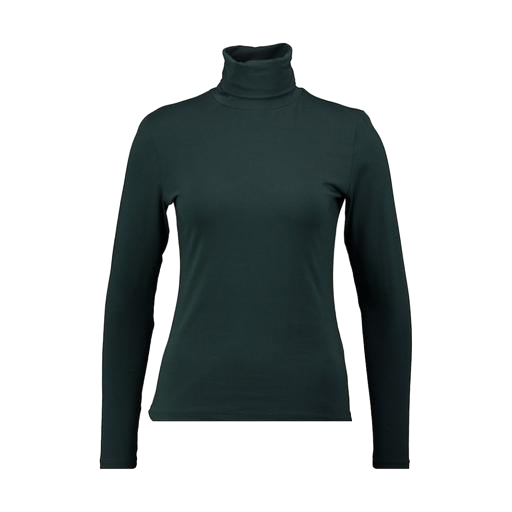
green polo-neck top, green skinny-fit stretch polo shirt, green skinny-fit polo shirt, white background